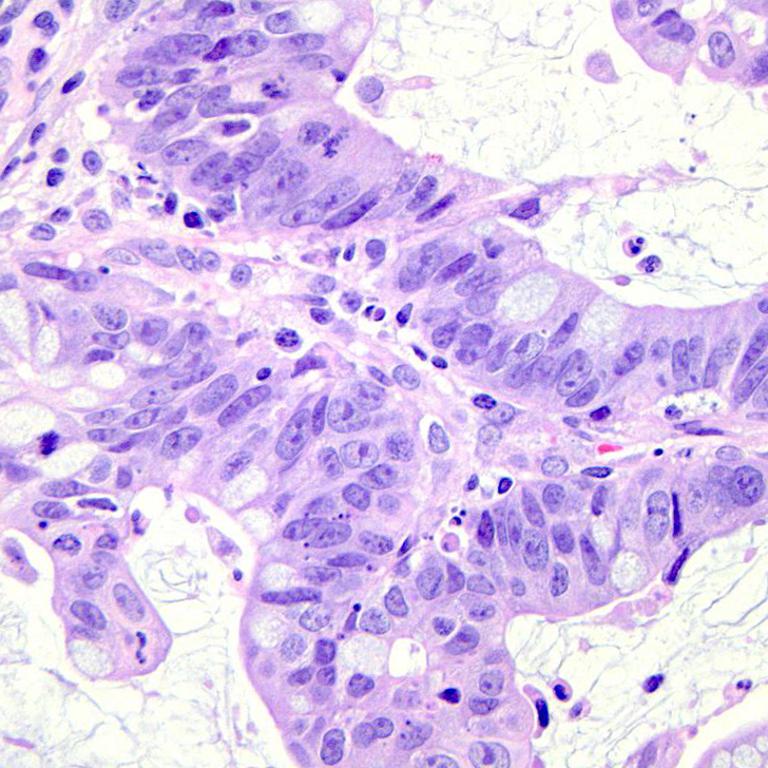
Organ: colon
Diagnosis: adenocarcinomas